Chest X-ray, AP view. Patient: 55 years old, sex F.
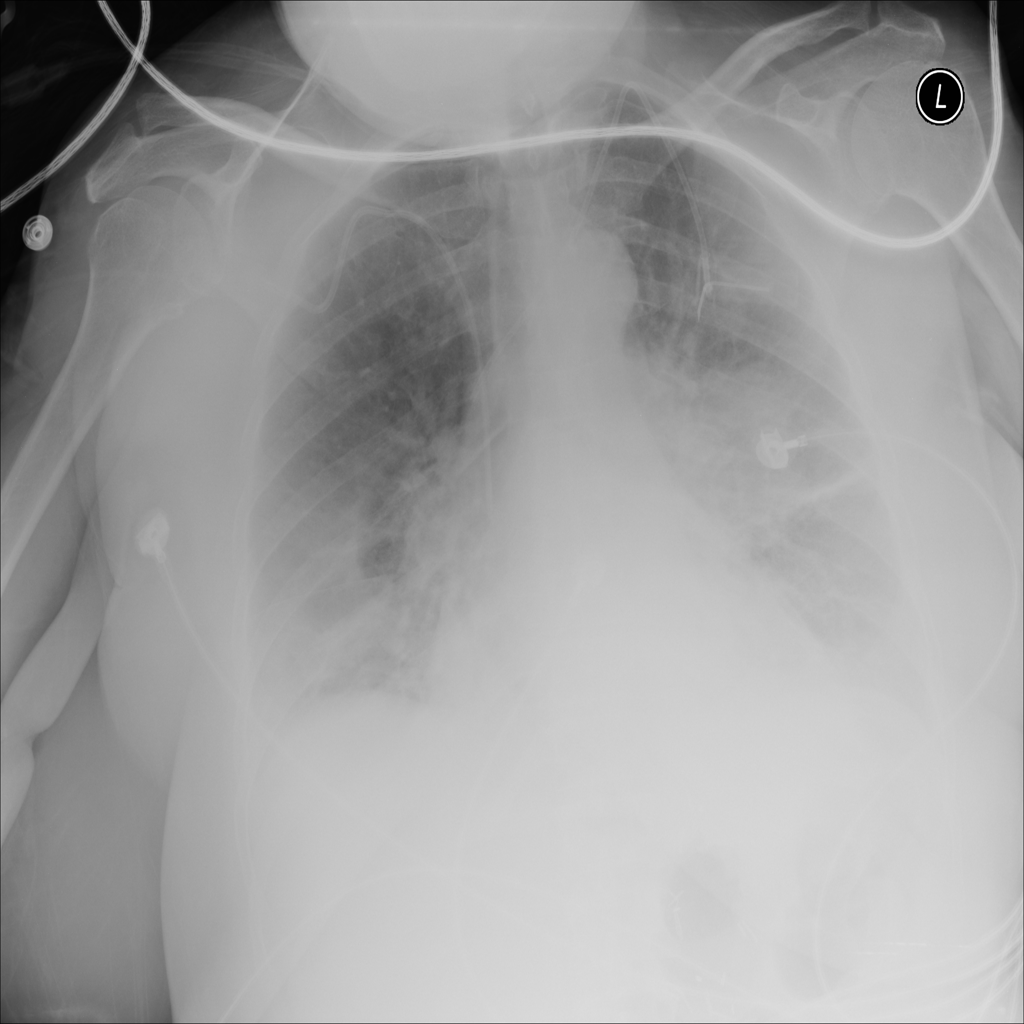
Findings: Atelectasis, Infiltration, Mass